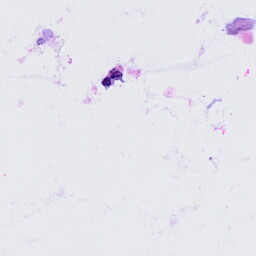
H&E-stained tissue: Cervix